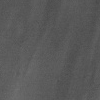
Atmospheric dust classification: not_dusty